Question: I'm using OpenGL 3.3 GLSL 1.5 compatibility. I'm getting a strange problem with my vertex data. I'm trying to pass an index value to the fragment shader, but the value seems to change based on my camera position.
This should be simple : I pass a GLfloat through the vertex shader to the fragment shader. I then convert this value to an unsigned integer. The value is correct the majority of the time, except for the edges of the fragment. No matter what I do the same distortion appears. Why is does my camera position change this value? Even in the ridiculous example below, tI erratically equals something other than 1.0;
'''
uint i;
if (tI == 1.0) i = 1;
else i = 0;
vec4 color = texture2D(tex[i], t) ;
'''
If I send integer data instead of float data I get the exact same problem. It does not seem to matter what I enter as vertex Data. The value I enter into the data is not consistent across the fragment. The distortion even looks the exact same each time.

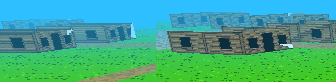
Answer: What you are doing here is in OpenGL/GLSL 3.30.
Let me quote the <URL>:
> Samplers aggregated into arrays within a shader (using square brackets
[ ]) can only be indexed with integral expressions (see
section 4.3.3 "Constant Expressions").
Using a varying as index to a texture does not represent a constant expression as defined by the spec.
Beginning with GL 4.0, this was somewhat relaxed. The <URL>:
> Samplers aggregated into arrays within a shader (using square brackets
[ ]) can only be indexed with a integral
expression, .
With being defined as follows:
> A fragment-shader expression is dynamically uniform if all fragments
evaluating it get the same resulting value. When loops are involved,
this refers to the expression's value for the same loop iteration.
When functions are involved, this refers to calls from the same call
point.
So now this is a bit tricky. If all fragment shader invocations actaully get the same value for that varying, it would be allowed, I guess. But it is unclear that your code guarantees that. You should also take into account that the fragment might be even sampled of the primitive.
However, you should check floats for equality. There will be numerical issues. I don't know what exactly you are trying to achieve here, but you might use some simple rounding behavior, or use an integer varying. You also should disable the interpolation of the value in any case using the 'flat' qualifier (which is required for the integer case anyway), which should greatly improve the changes of that construct to become dynamically uniform.